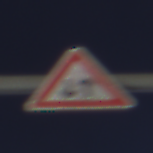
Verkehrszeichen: Gegenverkehr
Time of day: Night
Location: Outdoor (Urban)
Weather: PartlyCloudy
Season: NotSpecified
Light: Artificial